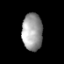
Tissue: prostate
Cell type: T cells
Senescence score: 0.3042
Nuclear area (px): 740
Mean DAPI intensity: 157.057